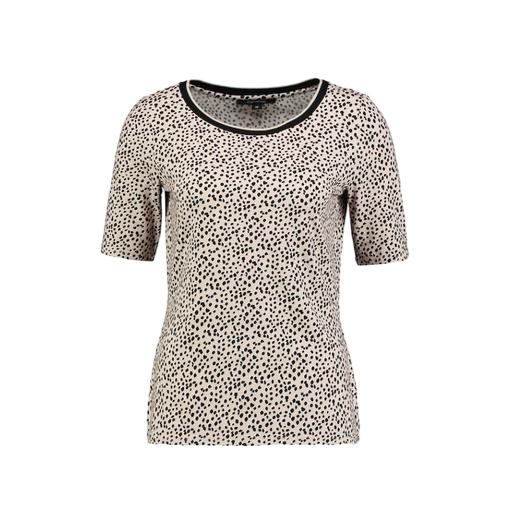
blue animal-print t-shirt only macy, black geo-print t-shirt only macy, short-sleeve top only macy, white background